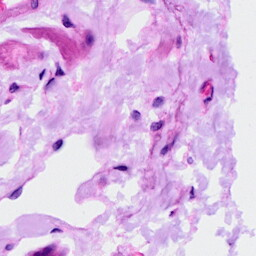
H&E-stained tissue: Ovarian